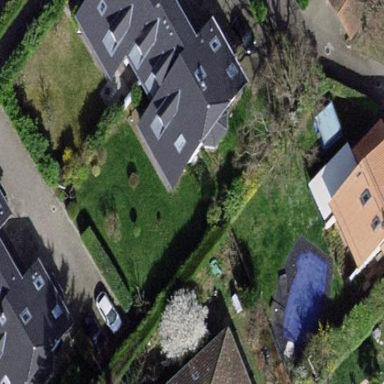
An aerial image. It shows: Garden enclosed by fence.